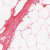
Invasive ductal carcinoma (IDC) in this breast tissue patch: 0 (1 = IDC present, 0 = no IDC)